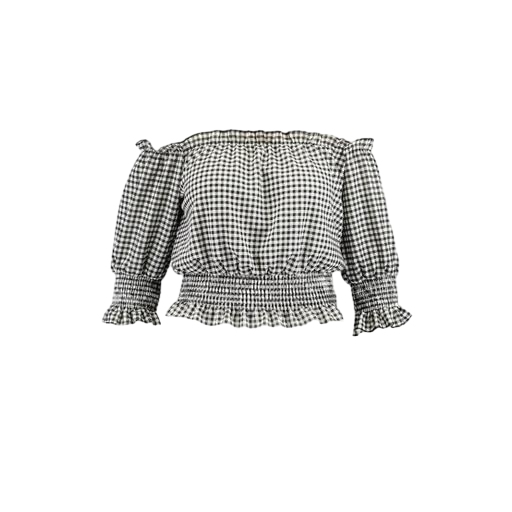
gray gingham-print top, black checked cold-shoulder top, gray check smock blouse, white background